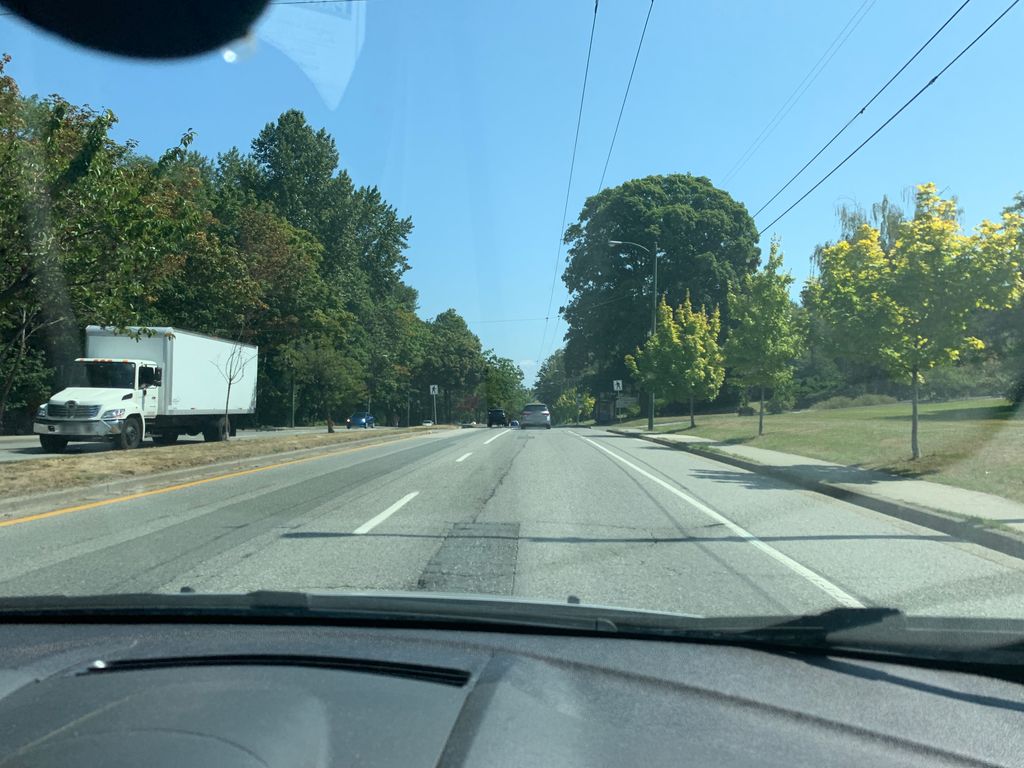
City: vancouver